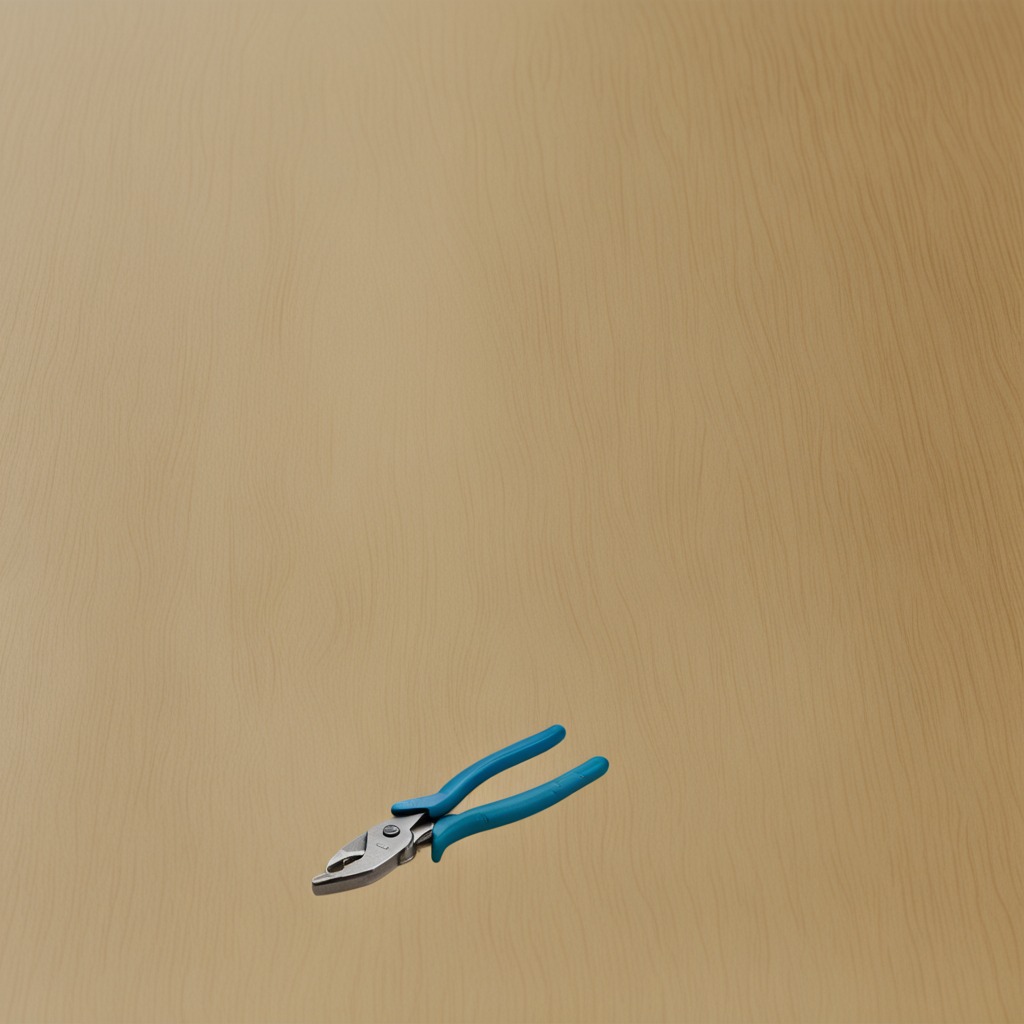
A plier lies on a plywood surface in a paint workshop lit by afternoon window light.